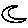
Label: moon